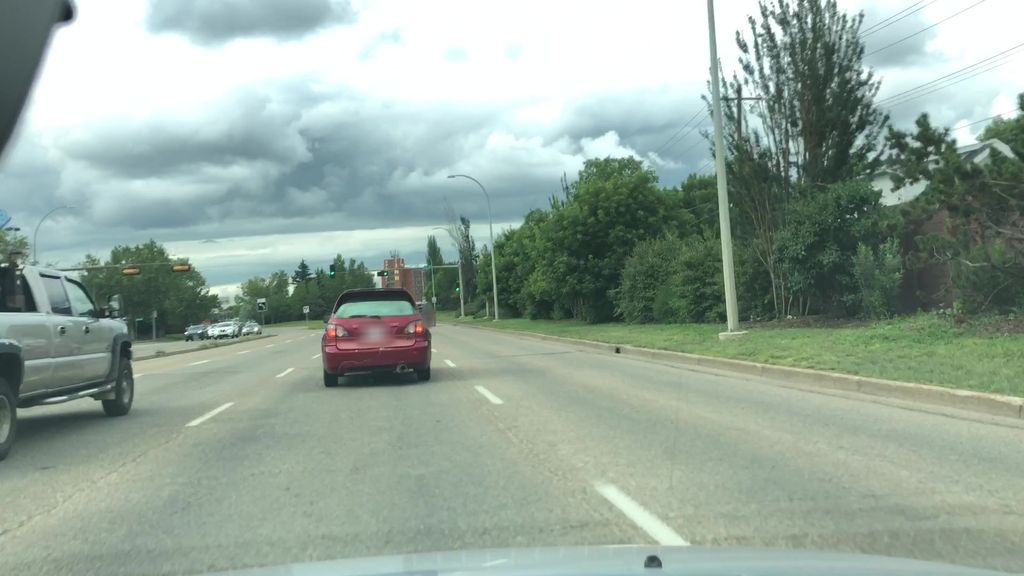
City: edmonton